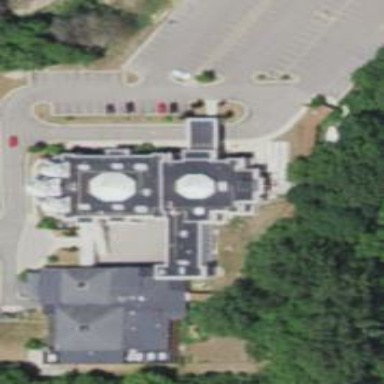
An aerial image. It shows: Building that serves as place of worship.